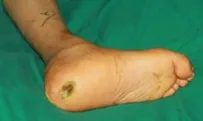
(B-G) Aspects of the phenotype of the proband. The proband has an ankle ulcer.
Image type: radiology (ultrasound)